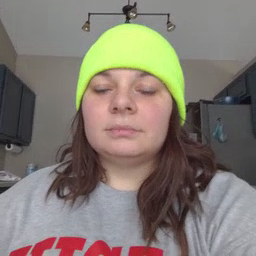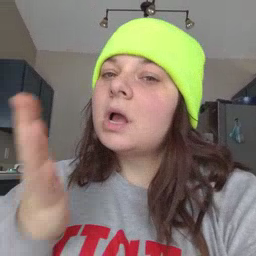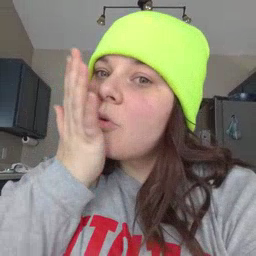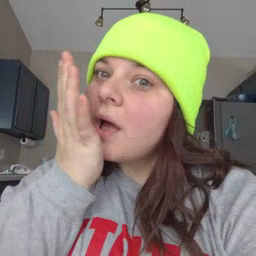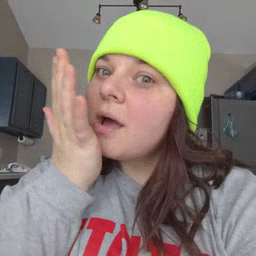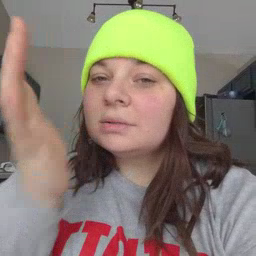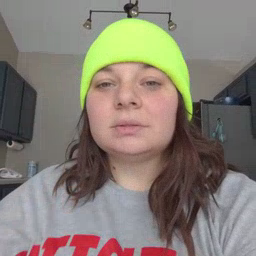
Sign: grass